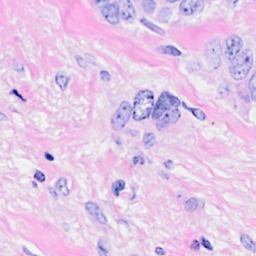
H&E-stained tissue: Breast